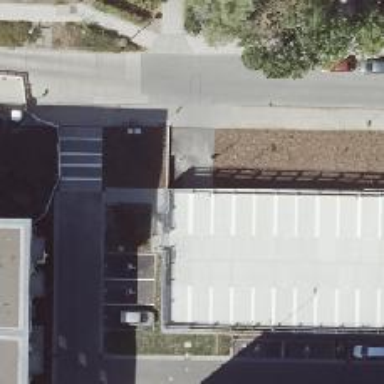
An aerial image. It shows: Multi-storey parking entrance.